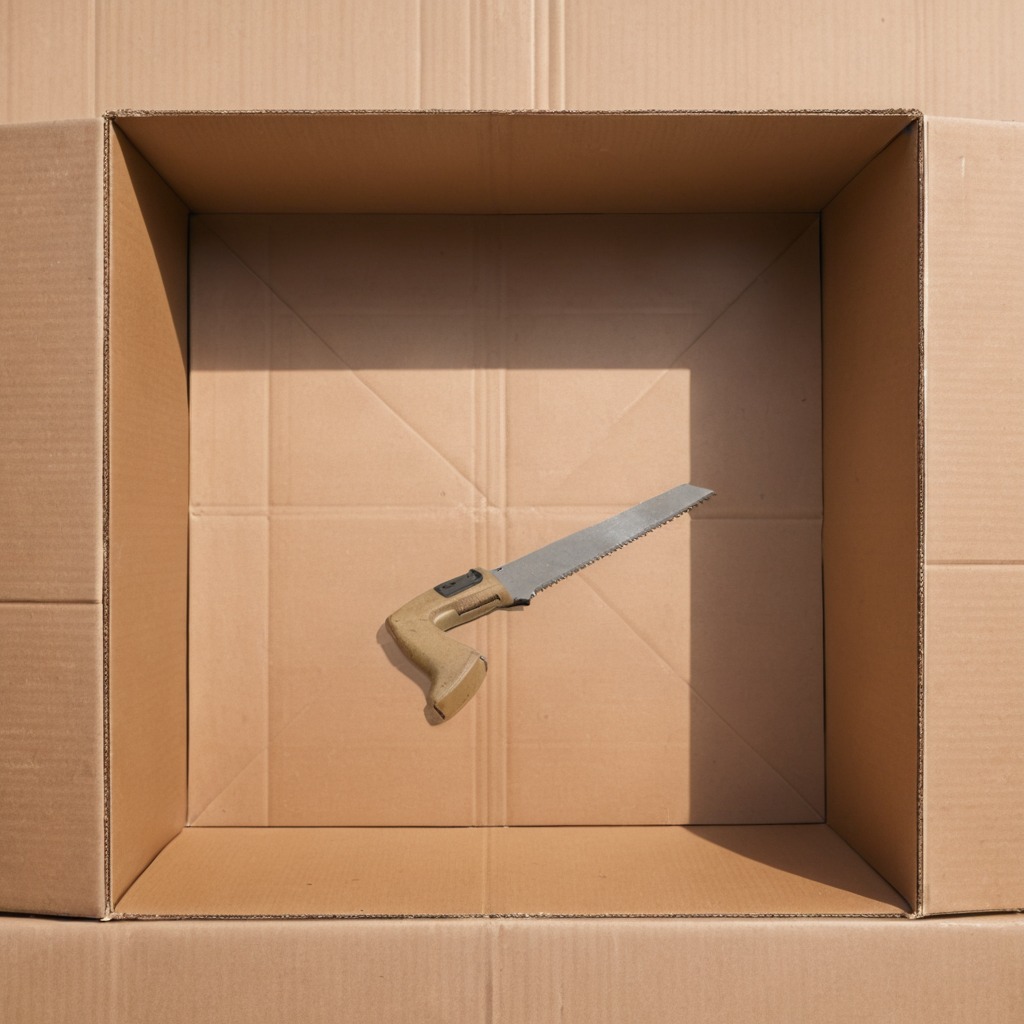
A handheld metal saw is lying on a clean dry cardboard box surface in an outdoor workshop during daytime bright natural light soft shadows slightly creased but